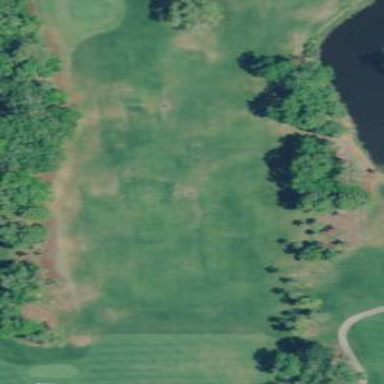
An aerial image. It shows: Driving range for golf on grass.